Interaction volume radius: 5 \u00c5
Interaction volume height: 15 \u00c5
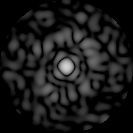
Disorder parameter: 0.8059